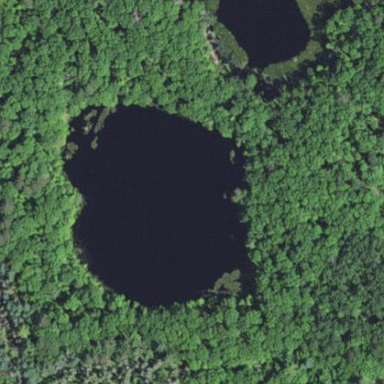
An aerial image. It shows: Pond with natural water.